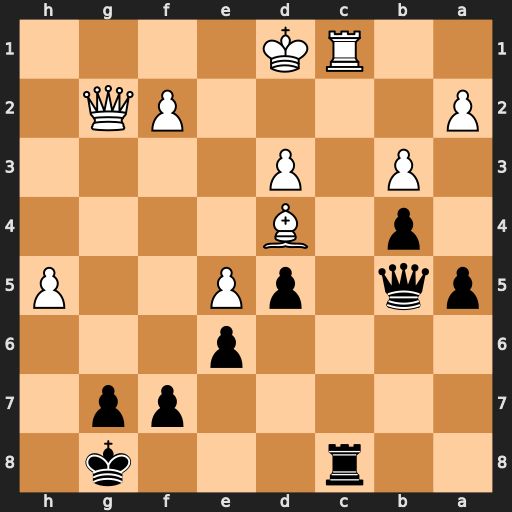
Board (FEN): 2r3k1/5pp1/4p3/pq1pP2P/1p1B4/1P1P4/P4PQ1/2RK4
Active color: b
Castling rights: -
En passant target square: -
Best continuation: Qxd3+ Ke1 Rxc1#